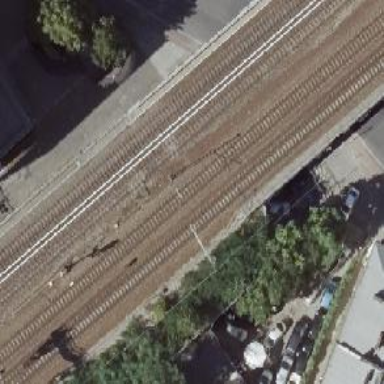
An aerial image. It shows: Railway with electrified contact lines.